Current action and preconditions to check: trajectory_clear

Your task: For each precondition in the list above, predict whether it will hold at this action.

Consider the current scene as observed from the mobile robot's camera, and analyze the predicted future states of all dynamic agents (e.g., people, animals, vehicles, or any moving entities) within the NEXT SECOND.

IMPORTANT: Only answer "very likely" if you are absolutely certain—based on strong, clear evidence—that a dynamic agent will violate the precondition in the predicted future state. Do NOT answer "very likely" for unlikely, ambiguous, or low-probability risks.

Ask yourself for each precondition: Is there a high probability, with clear and convincing evidence, that the predicted future states of any dynamic agent will interfere with the predicted future state of the currently executing action within the NEXT SECOND, causing that precondition to fail?

Assess the risk level based on these predictions. Use "likely" or "very likely" if motions create a clear risk of interference.

Use "neutral" or "improbable" if agents are nearby but their predicted paths are clearly diverging or non-conflicting.

Failure Risk Categories: "very improbable", "improbable", "neutral", "likely", "very likely"

Answer Format: Output ONLY the probability_of_failure value from these categories: "very improbable", "improbable", "neutral", "likely", "very likely"

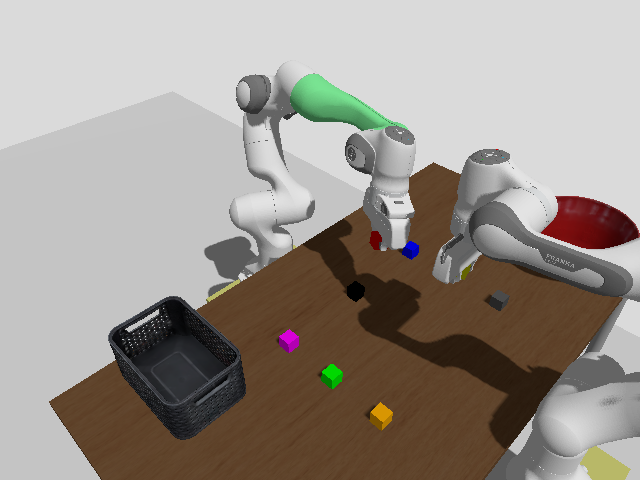

Answer: improbable